Question: Can anyone tell me how to create layout like that? I have problem with the middle element.

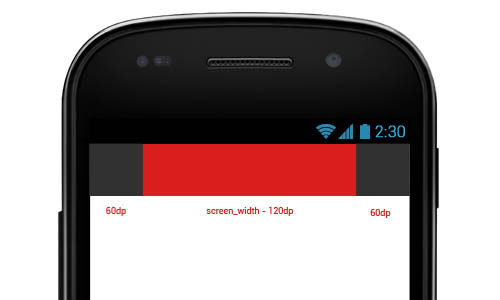
Answer: Do you need just the middle view or the three of them?
For the former, just create a view with 60dp padding in the left and right sides.
For the latter, create the edge views, fixed, with 60dp width, and for the middle one, set the following attributes: 0dp of layout_width, and 1 of layout_weight.
And put all these Views inside a LinearLayout.